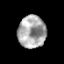
Tissue: prostate
Cell type: T cells
Senescence score: 0.3597
Nuclear area (px): 882
Mean DAPI intensity: 168.456